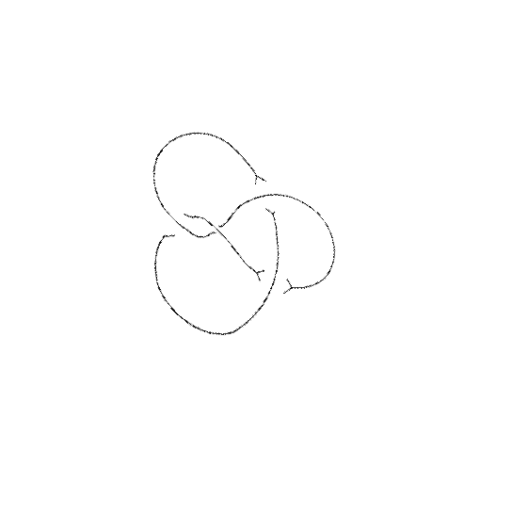
Crossing number: 4